Question: This is a snake game. How many steps do you need to take from the current state to eat the food?
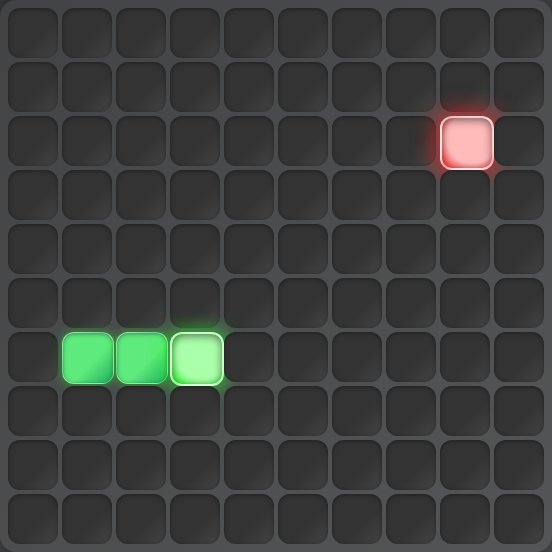
Answer: 9